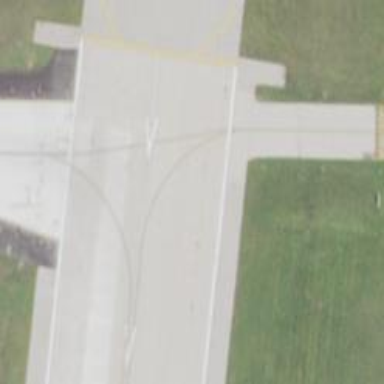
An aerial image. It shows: Image of taxiway at airport.